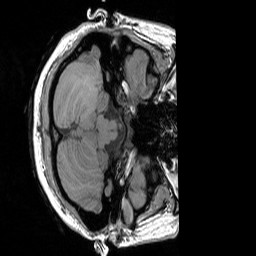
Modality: T1w
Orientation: axial
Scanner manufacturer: siemens
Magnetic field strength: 3 T
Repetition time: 1.83 s
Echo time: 0.00303 s